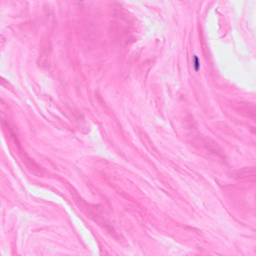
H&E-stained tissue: Breast